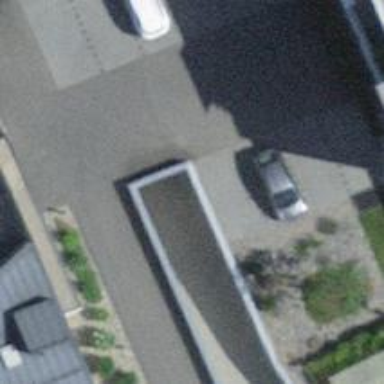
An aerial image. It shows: Parking entrance.